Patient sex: M
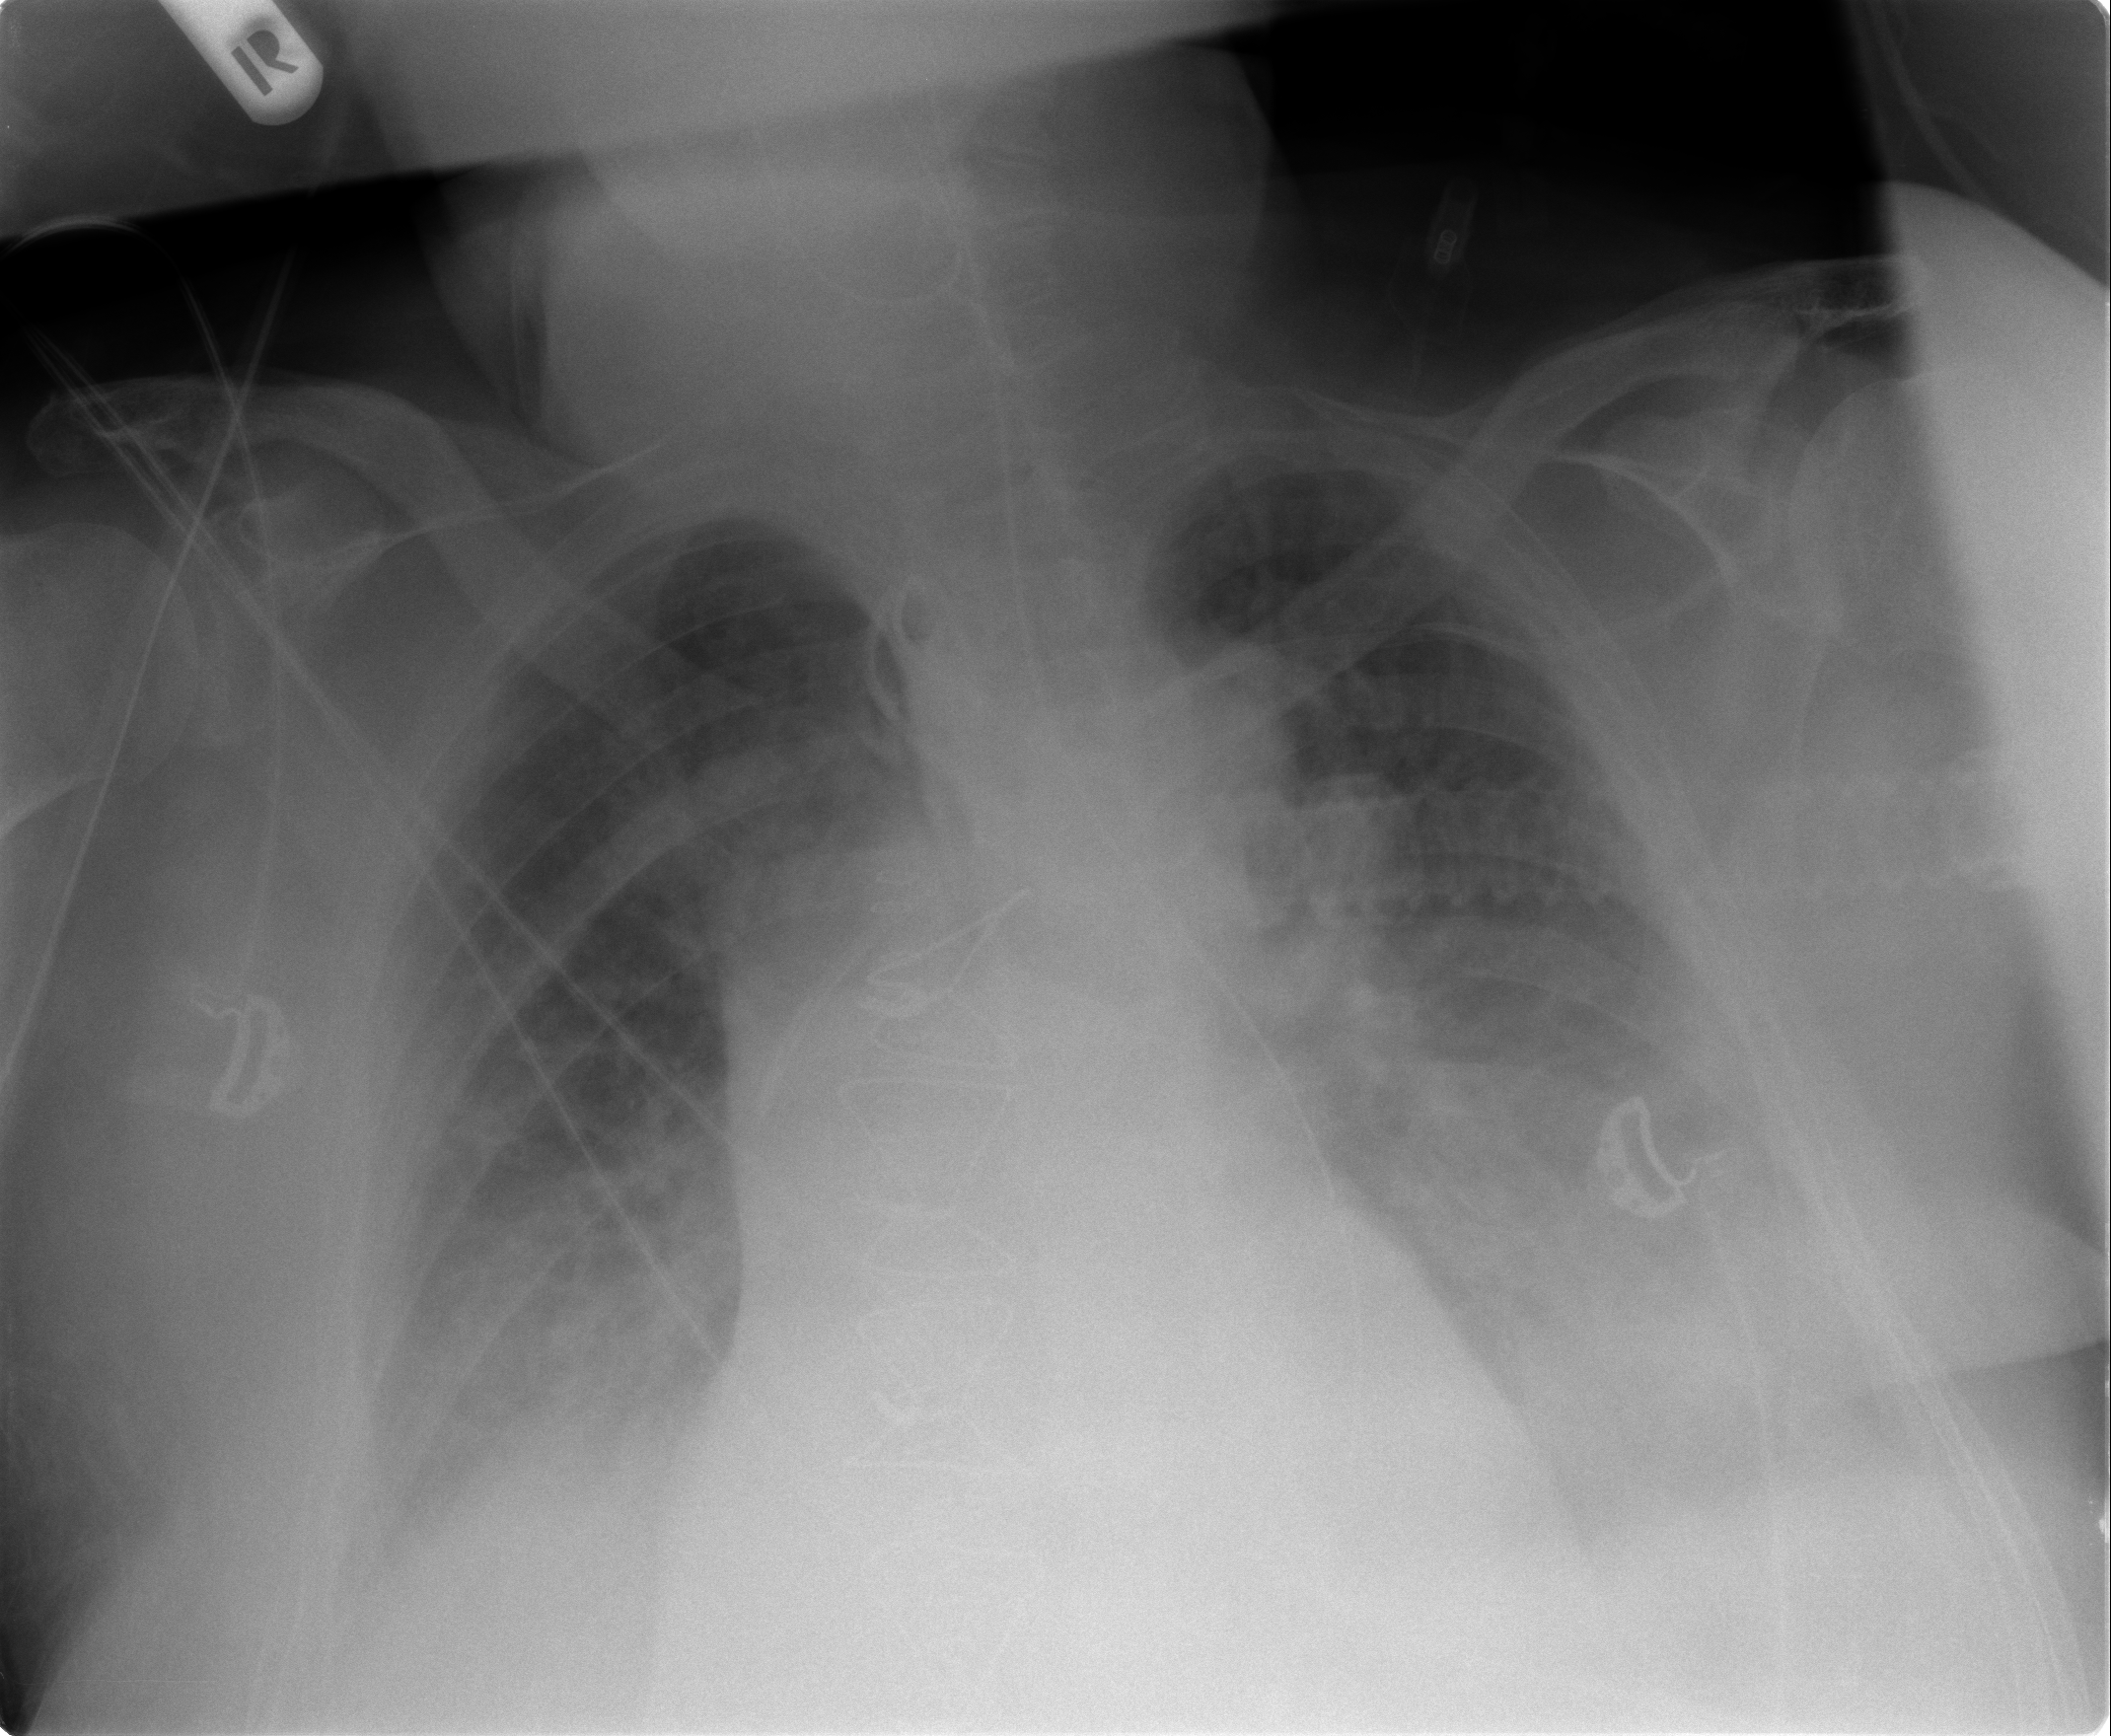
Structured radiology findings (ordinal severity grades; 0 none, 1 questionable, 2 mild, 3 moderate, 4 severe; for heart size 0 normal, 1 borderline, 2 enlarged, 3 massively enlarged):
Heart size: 2
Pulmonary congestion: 3
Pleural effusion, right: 2
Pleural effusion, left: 2
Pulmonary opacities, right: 1
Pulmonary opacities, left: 1
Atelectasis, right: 2
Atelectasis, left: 2